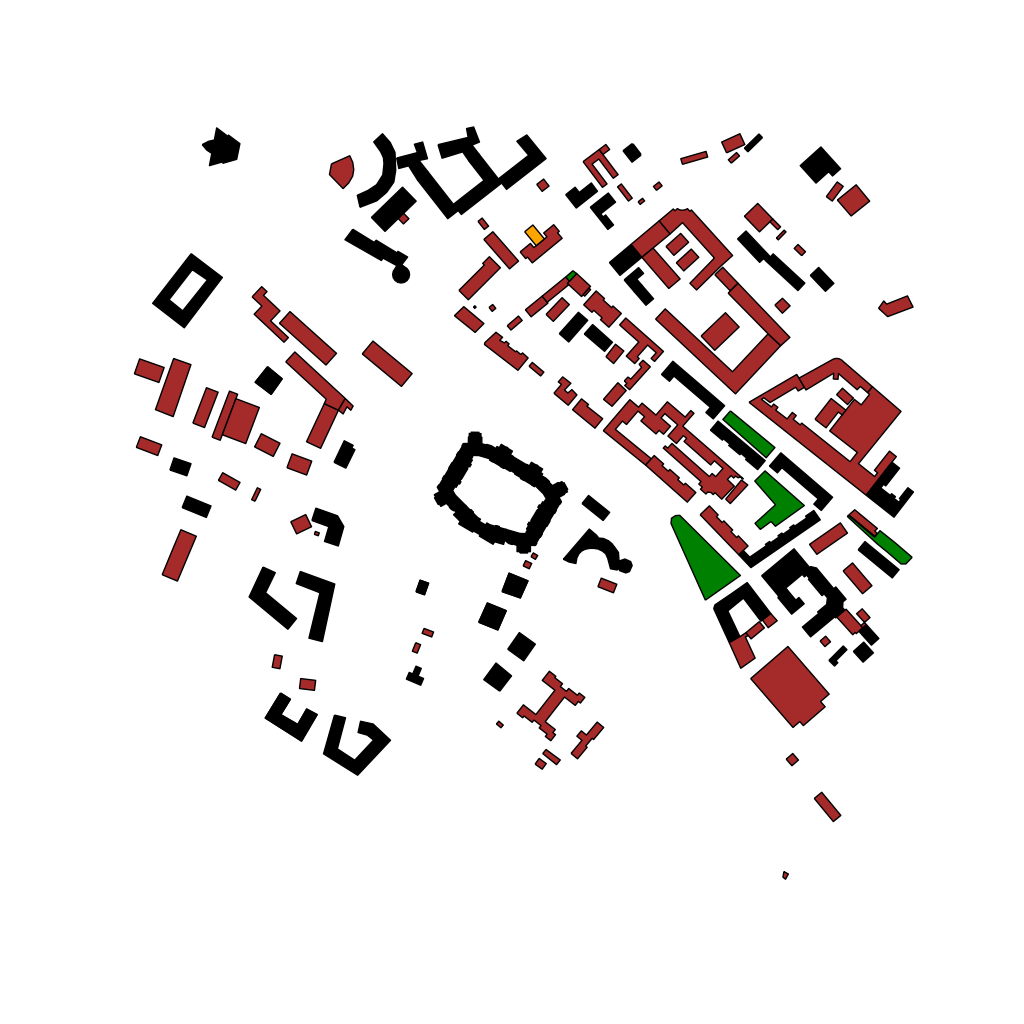
Tags: overhead vector_map, business, industrial, recreation, residential, special, historical, modern, soviet, high_rise, individual_rise, low_rise, medium_rise, density_1, Building, Facility, Park, School, 1.0 km²